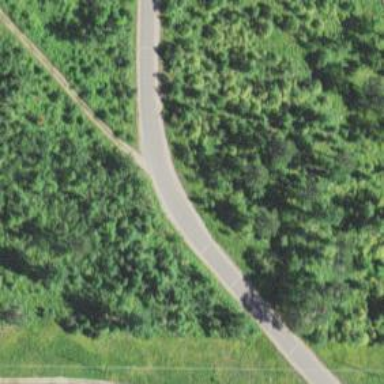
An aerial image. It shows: Residential road.